Question: i have followed the tutorial for GCM available at the official site:
'''
http://developer.android.com/google/gcm/gs.html
'''
and i have successfully implemented it on my app.. but as i am new on android i have few confusions about GCM i would really appriciate if someone could clear these points.
- i wrote a PHP script(found from google) and hardcoded my regisration ID (just for testing) when i run the script i recieve a notification on my device.. but i dont wanna receive a notification rather i want to silently recieve the data and handle it on my device. is it possible?? here is the PHP code:'''
$regID=$_REQUEST['regID'];
$registatoin_ids=array($regID);
$msg=array("message"=>'HI Wasif');
$url='https://android.googleapis.com/gcm/send';
$fields=array
(
'registration_ids'=>$registatoin_ids,
'data'=>$msg
);
$headers=array
(
'Authorization: key=MY-REG-KEY',
'Content-Type: application/json'
);
$ch=curl_init();
curl_setopt($ch,CURLOPT_URL,$url);
curl_setopt($ch,CURLOPT_POST,true);
curl_setopt($ch,CURLOPT_HTTPHEADER,$headers);
curl_setopt($ch,CURLOPT_RETURNTRANSFER,true);
curl_setopt($ch,CURLOPT_SSL_VERIFYPEER,false);
curl_setopt($ch,CURLOPT_POSTFIELDS,json_encode($fields));
$result=curl_exec($ch);
curl_close($ch);
echo $result;
'''
- Second point is i want to customize the notification i receive on my device i receive a notification like this...(see picture below) but i want to replace the heading text "GCM Notification" with my app's name and the message should me displayed properly(not like the key,value text) and also change the image of notification... can anybody plz provide a tutorial how to do it in new GoogleCloudMessaging API?? (please dont provide old methods if it is not same for new GoogleCouldMessaging API)
BROADCAST RECEIVER CODE:
public class GcmBroadcastReceiver extends WakefulBroadcastReceiver {'''
@Override
public void onReceive(Context context, Intent intent) {
// Explicitly specify that GcmIntentService will handle the intent.
ComponentName comp = new ComponentName(context.getPackageName(),
GcmIntentService.class.getName());
// Start the service, keeping the device awake while it is launching.
startWakefulService(context, (intent.setComponent(comp)));
setResultCode(Activity.RESULT_OK);
}
}
'''
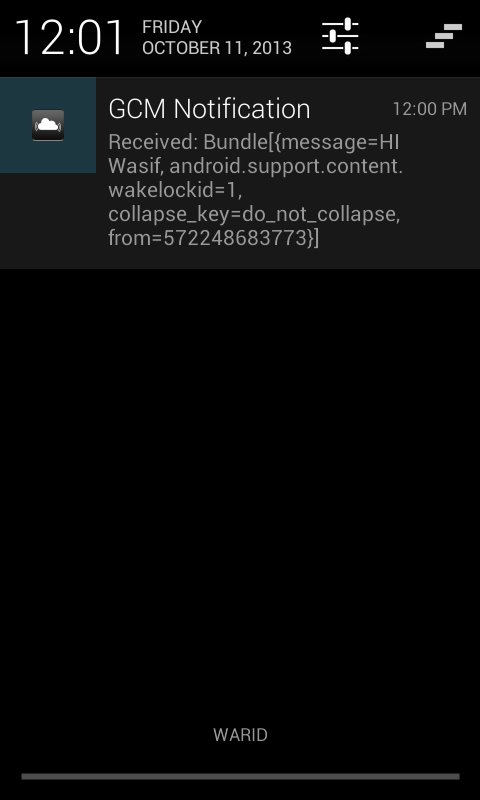
Answer: Hope this link helps : <URL>
1) If you don't want to receive notification on device then remove the code of Notification from GCMIntentService class under generateNotification() method.
2) You can provide your app name, app icon by implementing following code in generateNotification() method :
'''
private static void generateNotification(Context context, String message) {
int icon = R.drawable.ic_launcher;
long when = System.currentTimeMillis();
NotificationManager notificationManager = (NotificationManager)
context.getSystemService(Context.NOTIFICATION_SERVICE);
Notification notification = new Notification(icon, message, when);
String title = context.getString(R.string.app_name);
Intent notificationIntent = new Intent(context, MainActivity.class);
// set intent so it does not start a new activity
notificationIntent.setFlags(Intent.FLAG_ACTIVITY_CLEAR_TOP |
Intent.FLAG_ACTIVITY_SINGLE_TOP);
PendingIntent intent =
PendingIntent.getActivity(context, 0, notificationIntent, 0);
notification.setLatestEventInfo(context, title, message, intent);
notification.flags |= Notification.FLAG_AUTO_CANCEL;
// Play default notification sound
notification.defaults |= Notification.DEFAULT_SOUND;
// Vibrate if vibrate is enabled
notification.defaults |= Notification.DEFAULT_VIBRATE;
notificationManager.notify(0, notification);
}
'''
Hope this helps.